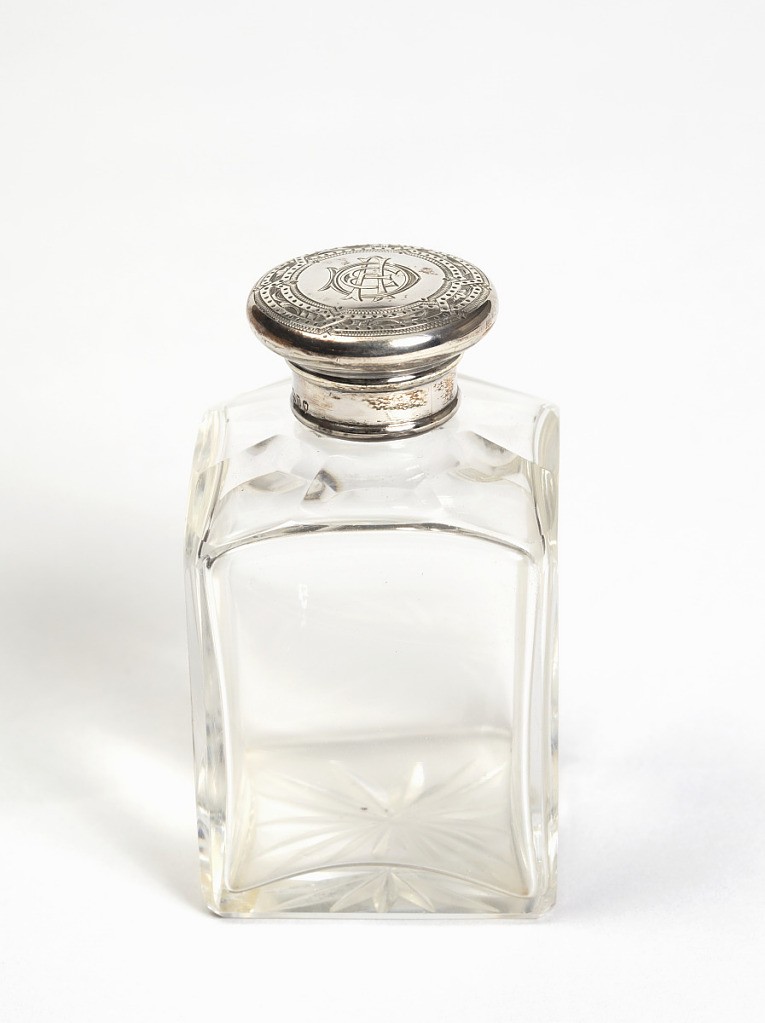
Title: Perfume Bottle from Traveling Dressing Case
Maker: Thomas Whitehouse, British, active 1848-98
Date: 1875
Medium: glass, silver
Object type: bottle
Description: Glass bottle with a square base and silver top. The bottle has a many-pointed star cut into the bottom. The silver top has incised decoration with a five-banded border with three different pattern types. The center of the lid has a monogram.